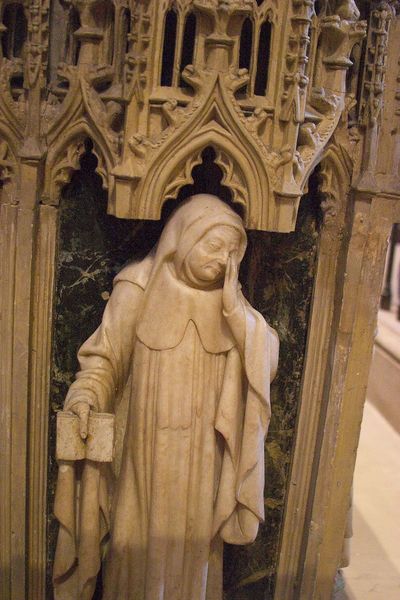
Titel: Kathedrale von Pamplona
Künstler: Jaques Perut
Standort: Pamplona, Kathedrale (EU - E - Navarra)
Schlagwörter: hand, frau, holz, marmor, säule, gebäude, ornament, alte, bibel, falten, mensch, stein, trauer, kirche, gewand, halbfigur, mantel, person, gotik, skulptur, statue, relief, glatt, granit, foto, buch, weinen, nonne, tracht, gotisch, kanzel, priester, religiös, mönch, heilige, mutter gottes, altarbild, kaputze, kapuze, nischenfigur, halbrelief, habitus, steinrelief